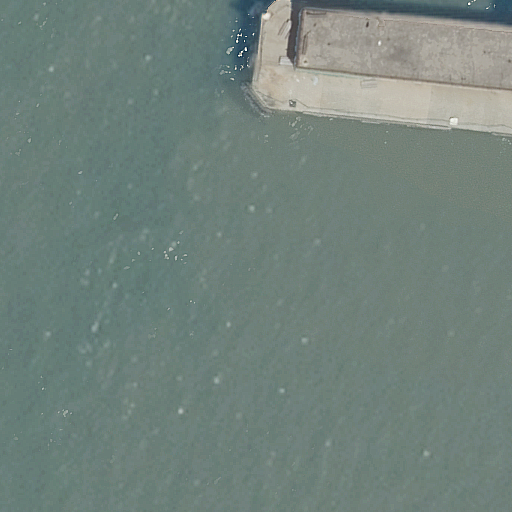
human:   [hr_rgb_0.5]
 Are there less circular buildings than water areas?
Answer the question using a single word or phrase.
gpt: yes

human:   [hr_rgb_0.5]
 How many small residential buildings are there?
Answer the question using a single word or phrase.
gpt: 0

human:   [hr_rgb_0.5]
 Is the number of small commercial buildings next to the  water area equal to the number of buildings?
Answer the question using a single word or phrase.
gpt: no

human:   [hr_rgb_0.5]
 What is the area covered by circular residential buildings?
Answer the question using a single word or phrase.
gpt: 0m2

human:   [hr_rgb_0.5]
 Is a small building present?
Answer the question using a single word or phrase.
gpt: no

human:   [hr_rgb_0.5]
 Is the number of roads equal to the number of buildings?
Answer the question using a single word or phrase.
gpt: no

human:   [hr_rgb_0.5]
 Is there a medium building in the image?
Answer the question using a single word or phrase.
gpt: no

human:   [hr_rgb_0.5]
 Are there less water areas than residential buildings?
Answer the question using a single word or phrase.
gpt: no

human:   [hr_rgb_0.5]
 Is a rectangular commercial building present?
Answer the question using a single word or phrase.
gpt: no

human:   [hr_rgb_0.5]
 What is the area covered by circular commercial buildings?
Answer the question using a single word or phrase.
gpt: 0m2

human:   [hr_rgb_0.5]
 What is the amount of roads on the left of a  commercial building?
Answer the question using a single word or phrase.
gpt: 0

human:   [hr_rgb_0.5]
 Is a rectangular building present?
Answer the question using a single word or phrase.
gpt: yes

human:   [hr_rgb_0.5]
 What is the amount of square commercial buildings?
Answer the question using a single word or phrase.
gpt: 0

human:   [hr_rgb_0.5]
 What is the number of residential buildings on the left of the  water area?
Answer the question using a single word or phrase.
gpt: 0

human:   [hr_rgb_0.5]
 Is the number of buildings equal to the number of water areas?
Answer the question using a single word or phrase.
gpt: yes

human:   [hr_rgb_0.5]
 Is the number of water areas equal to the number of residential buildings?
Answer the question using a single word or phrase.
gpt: yes

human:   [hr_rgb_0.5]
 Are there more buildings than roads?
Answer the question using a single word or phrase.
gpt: yes

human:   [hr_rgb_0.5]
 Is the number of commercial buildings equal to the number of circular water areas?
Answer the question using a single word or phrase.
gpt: yes

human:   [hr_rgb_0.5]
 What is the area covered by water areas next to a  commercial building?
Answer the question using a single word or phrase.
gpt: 0m2

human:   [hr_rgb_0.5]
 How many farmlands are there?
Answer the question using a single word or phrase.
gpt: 0

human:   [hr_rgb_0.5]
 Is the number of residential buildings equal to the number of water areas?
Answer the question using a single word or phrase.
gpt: yes

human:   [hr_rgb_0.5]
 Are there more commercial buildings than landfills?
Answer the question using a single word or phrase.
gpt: no

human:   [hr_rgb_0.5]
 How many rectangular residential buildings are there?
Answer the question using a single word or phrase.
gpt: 1

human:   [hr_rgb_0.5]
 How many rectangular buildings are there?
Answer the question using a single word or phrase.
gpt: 1

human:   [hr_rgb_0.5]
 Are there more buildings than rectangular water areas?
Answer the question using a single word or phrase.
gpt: yes

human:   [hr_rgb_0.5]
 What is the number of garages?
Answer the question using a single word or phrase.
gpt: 0

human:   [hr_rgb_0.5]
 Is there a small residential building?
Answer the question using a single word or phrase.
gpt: no

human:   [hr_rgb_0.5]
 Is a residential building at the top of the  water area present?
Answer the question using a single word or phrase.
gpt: yes

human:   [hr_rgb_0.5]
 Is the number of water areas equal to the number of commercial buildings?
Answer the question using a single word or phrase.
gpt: no

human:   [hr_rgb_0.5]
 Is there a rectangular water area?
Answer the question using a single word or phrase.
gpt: no

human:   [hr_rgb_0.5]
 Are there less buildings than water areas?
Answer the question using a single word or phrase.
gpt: no

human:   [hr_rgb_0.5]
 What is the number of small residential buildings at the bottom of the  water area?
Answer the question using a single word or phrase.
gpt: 0

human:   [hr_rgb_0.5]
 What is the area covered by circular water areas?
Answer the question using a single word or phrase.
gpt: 0m2

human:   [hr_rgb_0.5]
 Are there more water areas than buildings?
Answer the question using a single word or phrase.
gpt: no

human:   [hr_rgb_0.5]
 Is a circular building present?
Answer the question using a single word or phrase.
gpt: no

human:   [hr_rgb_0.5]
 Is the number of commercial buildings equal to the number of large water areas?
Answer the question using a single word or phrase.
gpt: no